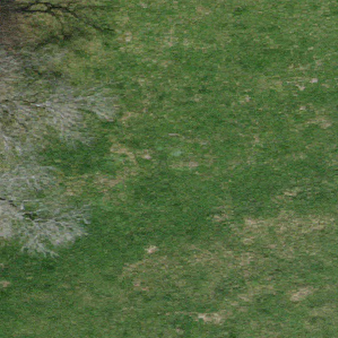
Label: other